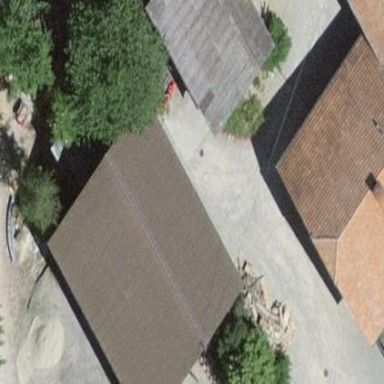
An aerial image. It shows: Shed building.